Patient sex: M
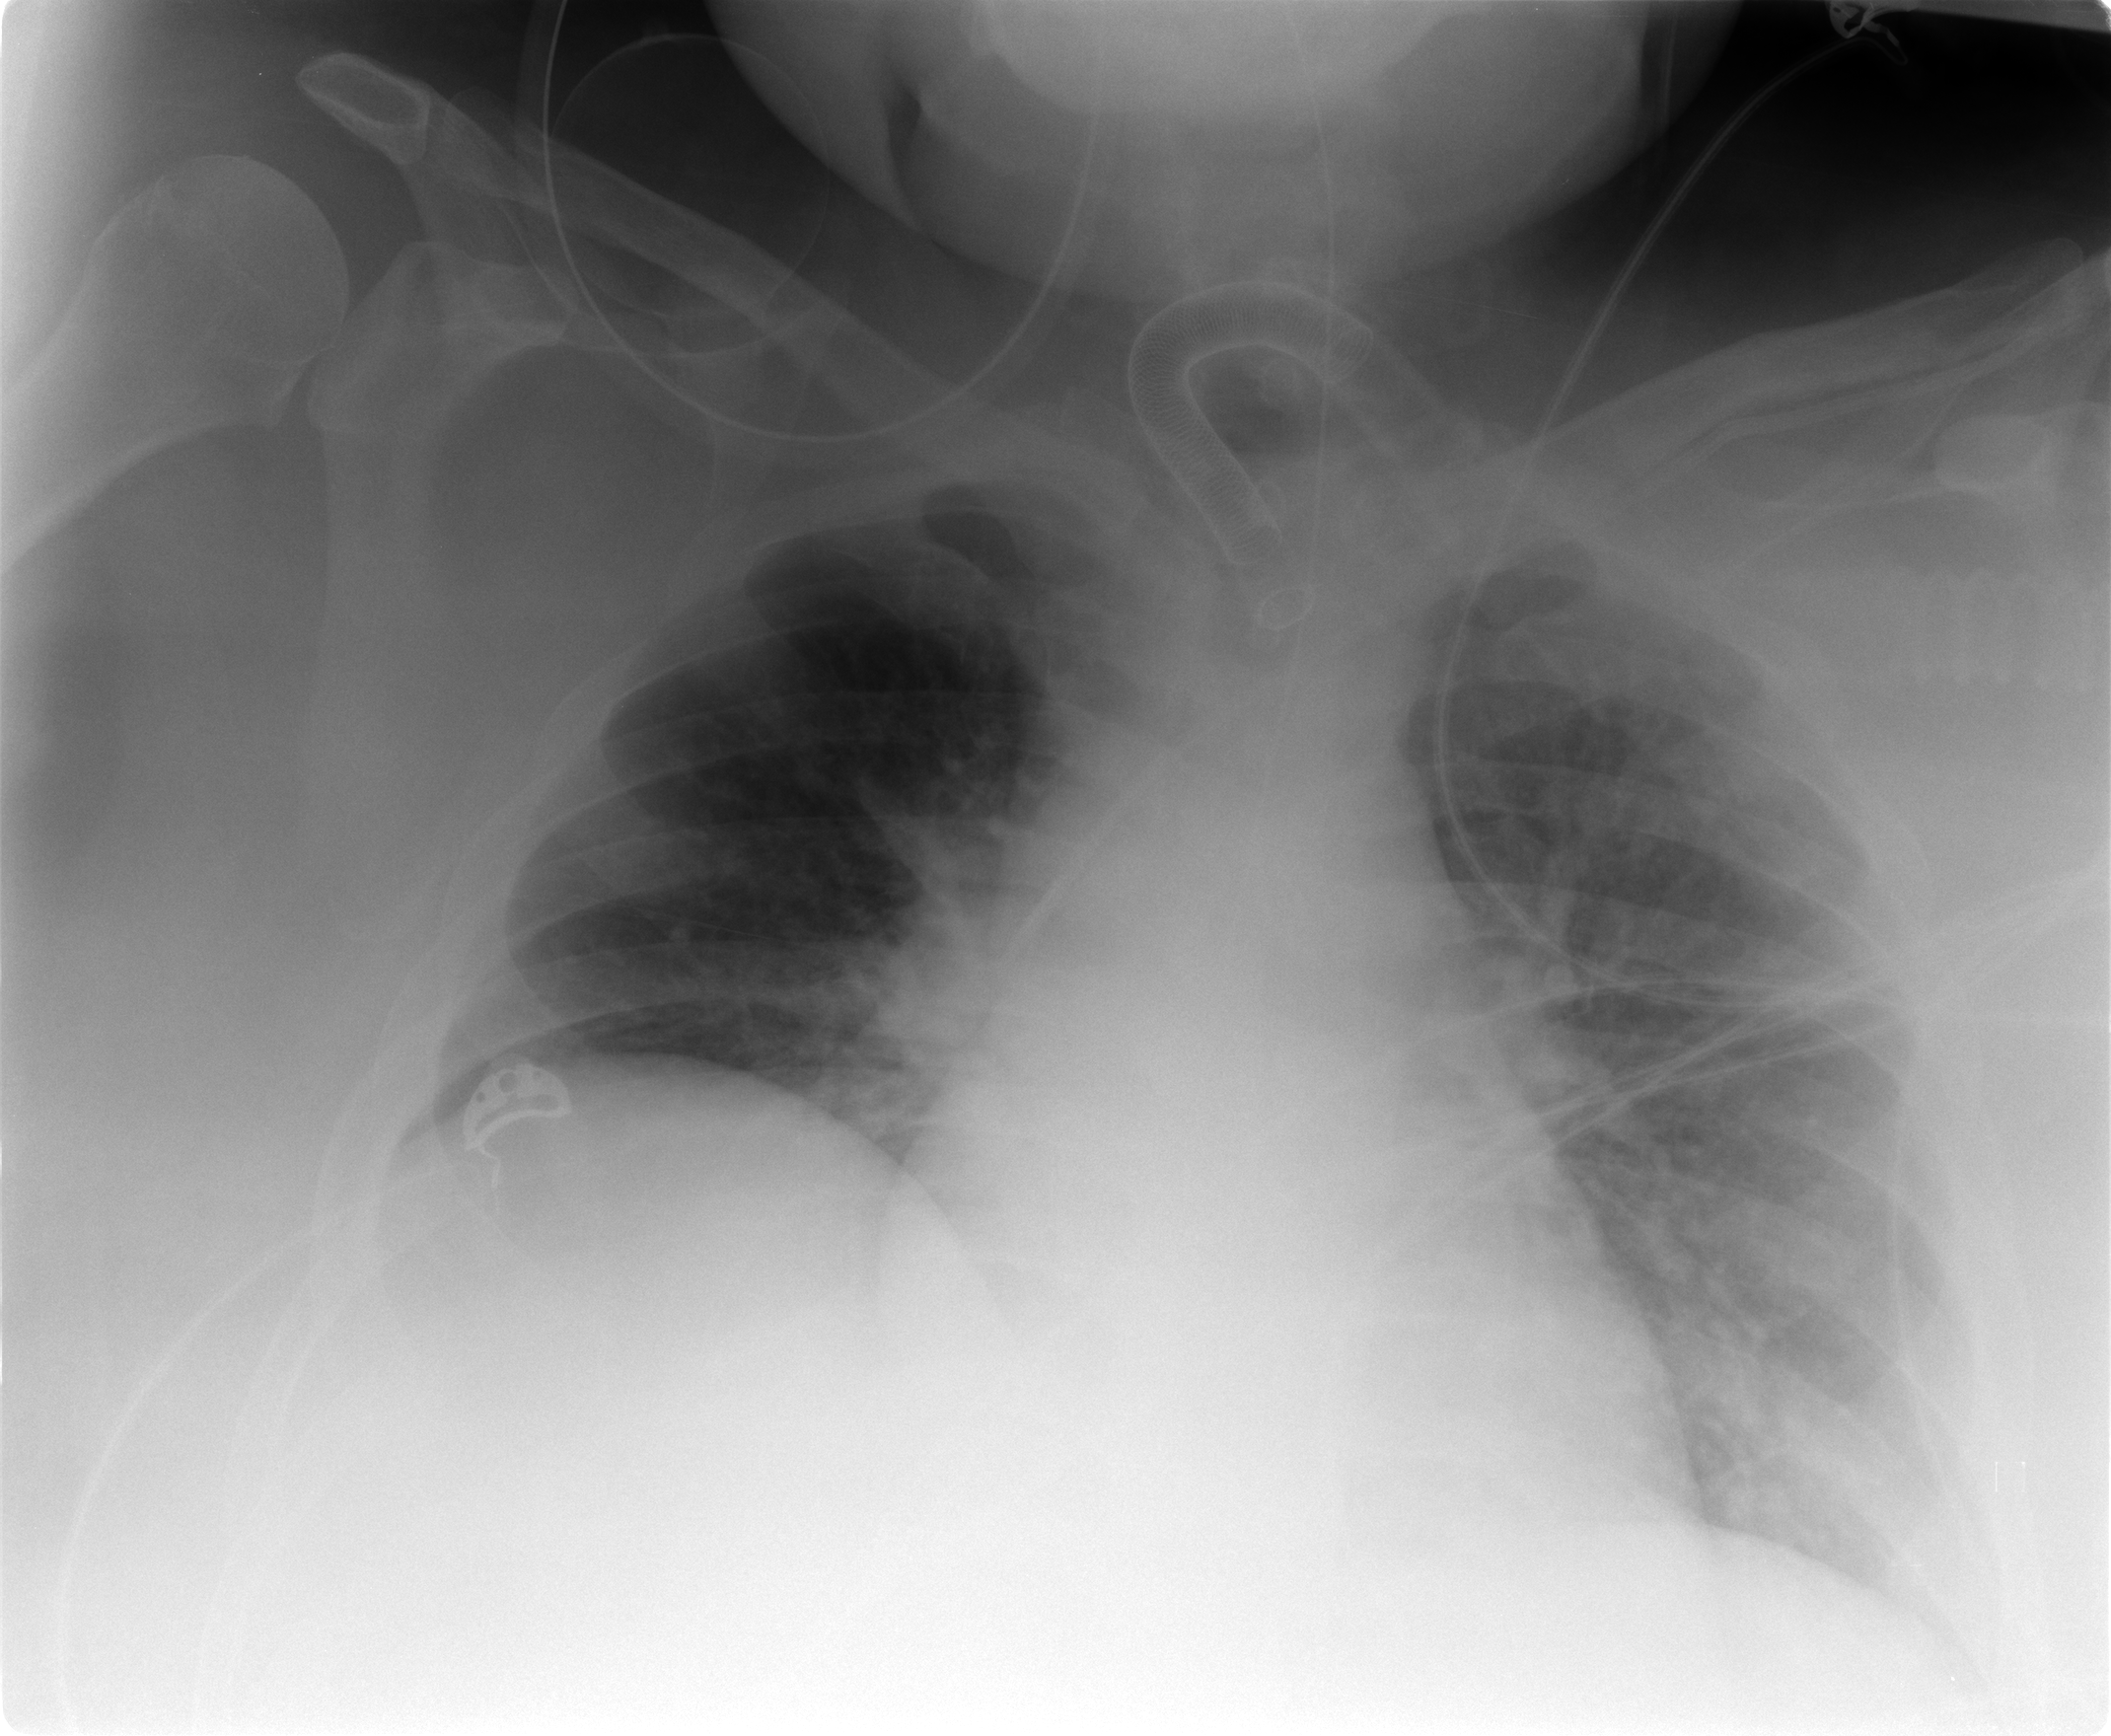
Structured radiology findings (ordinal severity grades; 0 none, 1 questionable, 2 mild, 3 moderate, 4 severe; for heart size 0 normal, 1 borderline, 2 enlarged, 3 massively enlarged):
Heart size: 0
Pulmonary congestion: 2
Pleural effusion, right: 0
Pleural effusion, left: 1
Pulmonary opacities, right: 1
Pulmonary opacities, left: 2
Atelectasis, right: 1
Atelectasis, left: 2